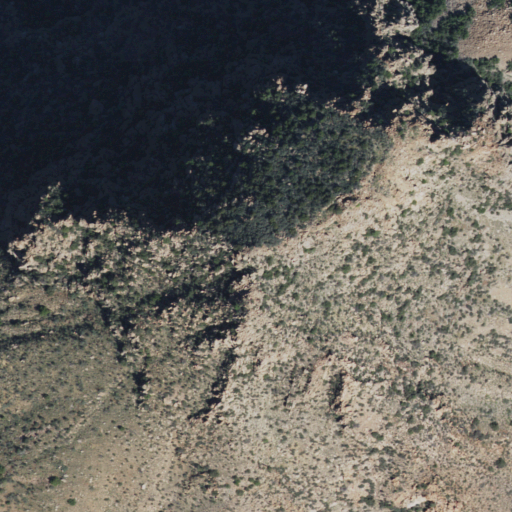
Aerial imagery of mountain in Arizona named Verde Butte containing shrub, evergreen forest, and mixed forest